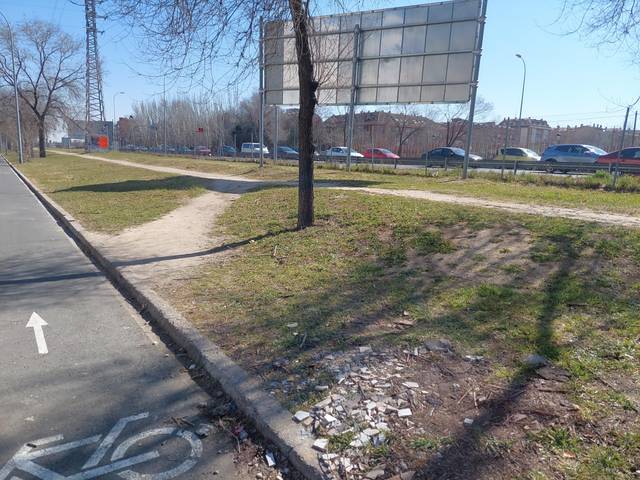
Region: Spain
Coordinates: 40.323, -3.756